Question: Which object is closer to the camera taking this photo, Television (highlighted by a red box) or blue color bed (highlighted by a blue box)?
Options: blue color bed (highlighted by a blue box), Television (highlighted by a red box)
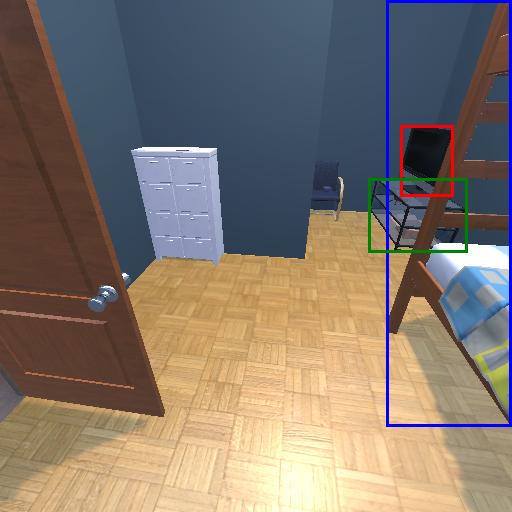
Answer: blue color bed (highlighted by a blue box)